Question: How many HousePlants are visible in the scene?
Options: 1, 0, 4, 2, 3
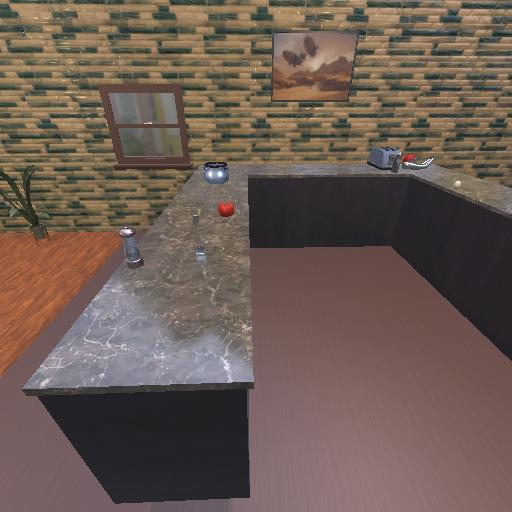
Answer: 1